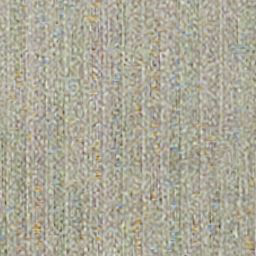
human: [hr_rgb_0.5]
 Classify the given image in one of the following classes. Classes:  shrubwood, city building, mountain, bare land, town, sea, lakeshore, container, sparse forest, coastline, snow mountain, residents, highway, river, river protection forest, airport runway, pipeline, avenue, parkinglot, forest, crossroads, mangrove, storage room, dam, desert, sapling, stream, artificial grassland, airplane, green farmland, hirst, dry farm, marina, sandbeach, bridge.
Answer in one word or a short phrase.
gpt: dry farm